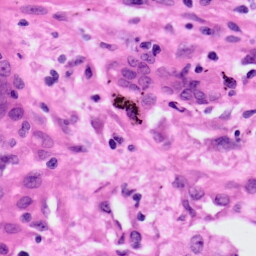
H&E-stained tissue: Lung